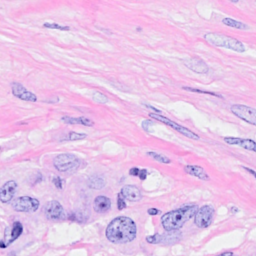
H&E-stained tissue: Breast